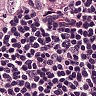
Metastatic tissue present: no